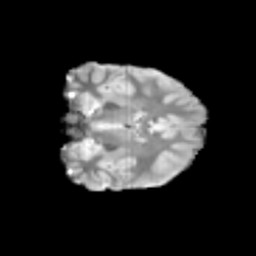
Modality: T2w
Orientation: coronal
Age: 10
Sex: male
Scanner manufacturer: siemens
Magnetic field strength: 3 T
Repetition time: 3.8 s
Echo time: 0.07 s